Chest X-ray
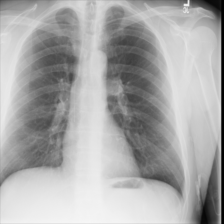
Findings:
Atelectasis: negative
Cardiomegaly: negative
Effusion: negative
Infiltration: negative
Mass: negative
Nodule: negative
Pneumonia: negative
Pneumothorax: negative
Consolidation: negative
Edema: negative
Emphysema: negative
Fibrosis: negative
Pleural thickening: negative
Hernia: negative